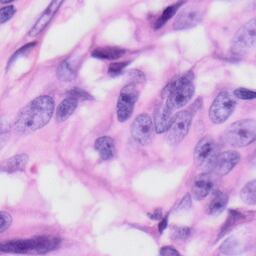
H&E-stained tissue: Skin